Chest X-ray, PA view. Patient: 60 years old, sex F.
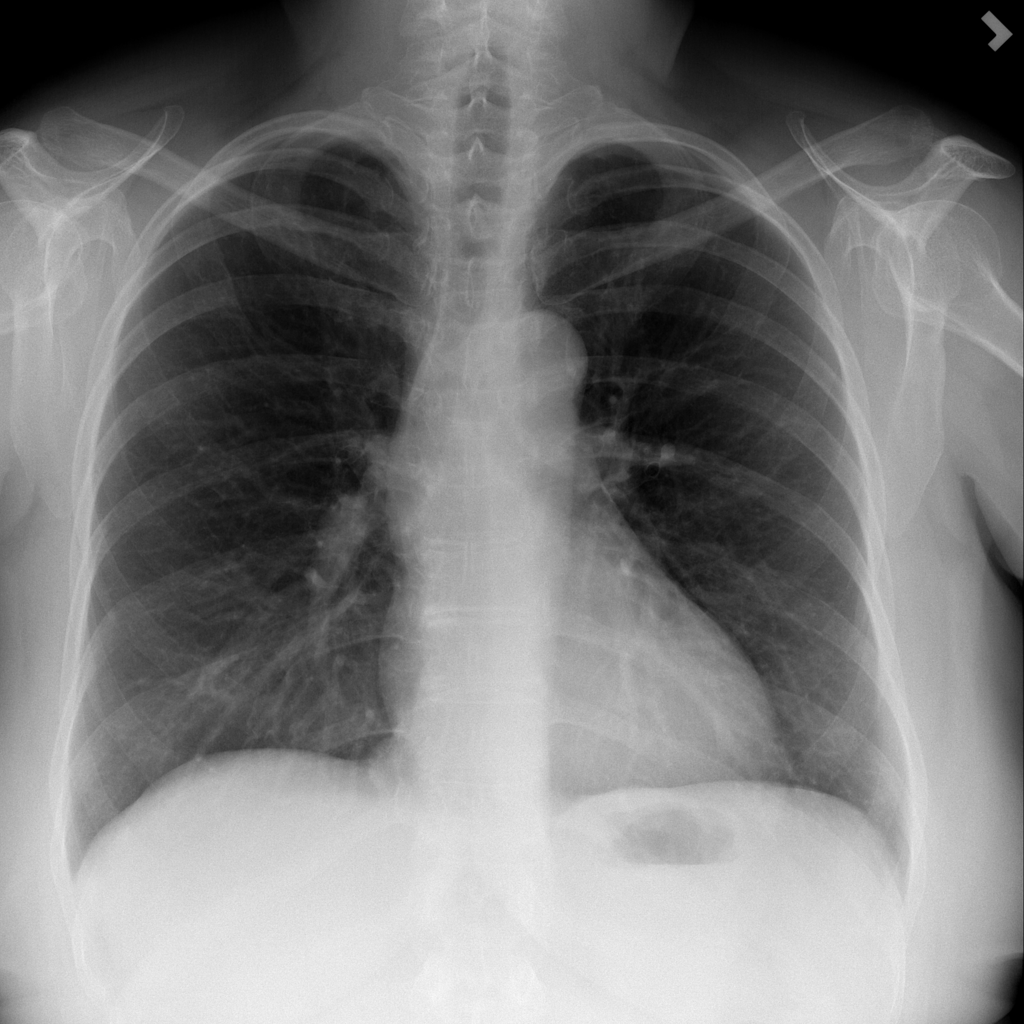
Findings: No Finding